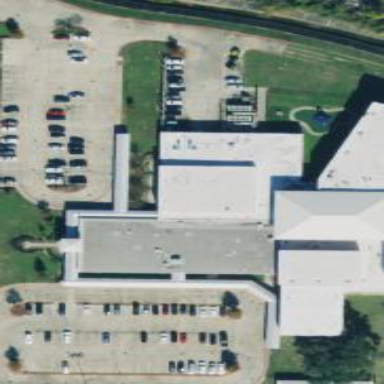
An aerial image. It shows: View of roof of building.